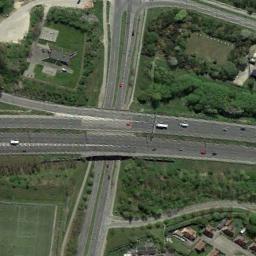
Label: overpass